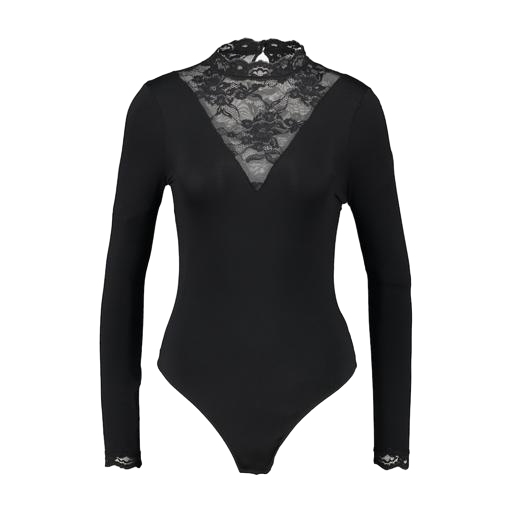
black leotard lace, black high neck lace, black mira cape-effect bodysuit, white background